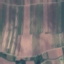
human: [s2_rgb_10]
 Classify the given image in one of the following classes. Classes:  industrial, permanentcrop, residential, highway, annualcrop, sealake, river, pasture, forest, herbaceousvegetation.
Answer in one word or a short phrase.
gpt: PermanentCrop